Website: crate-barrel
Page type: billing-address
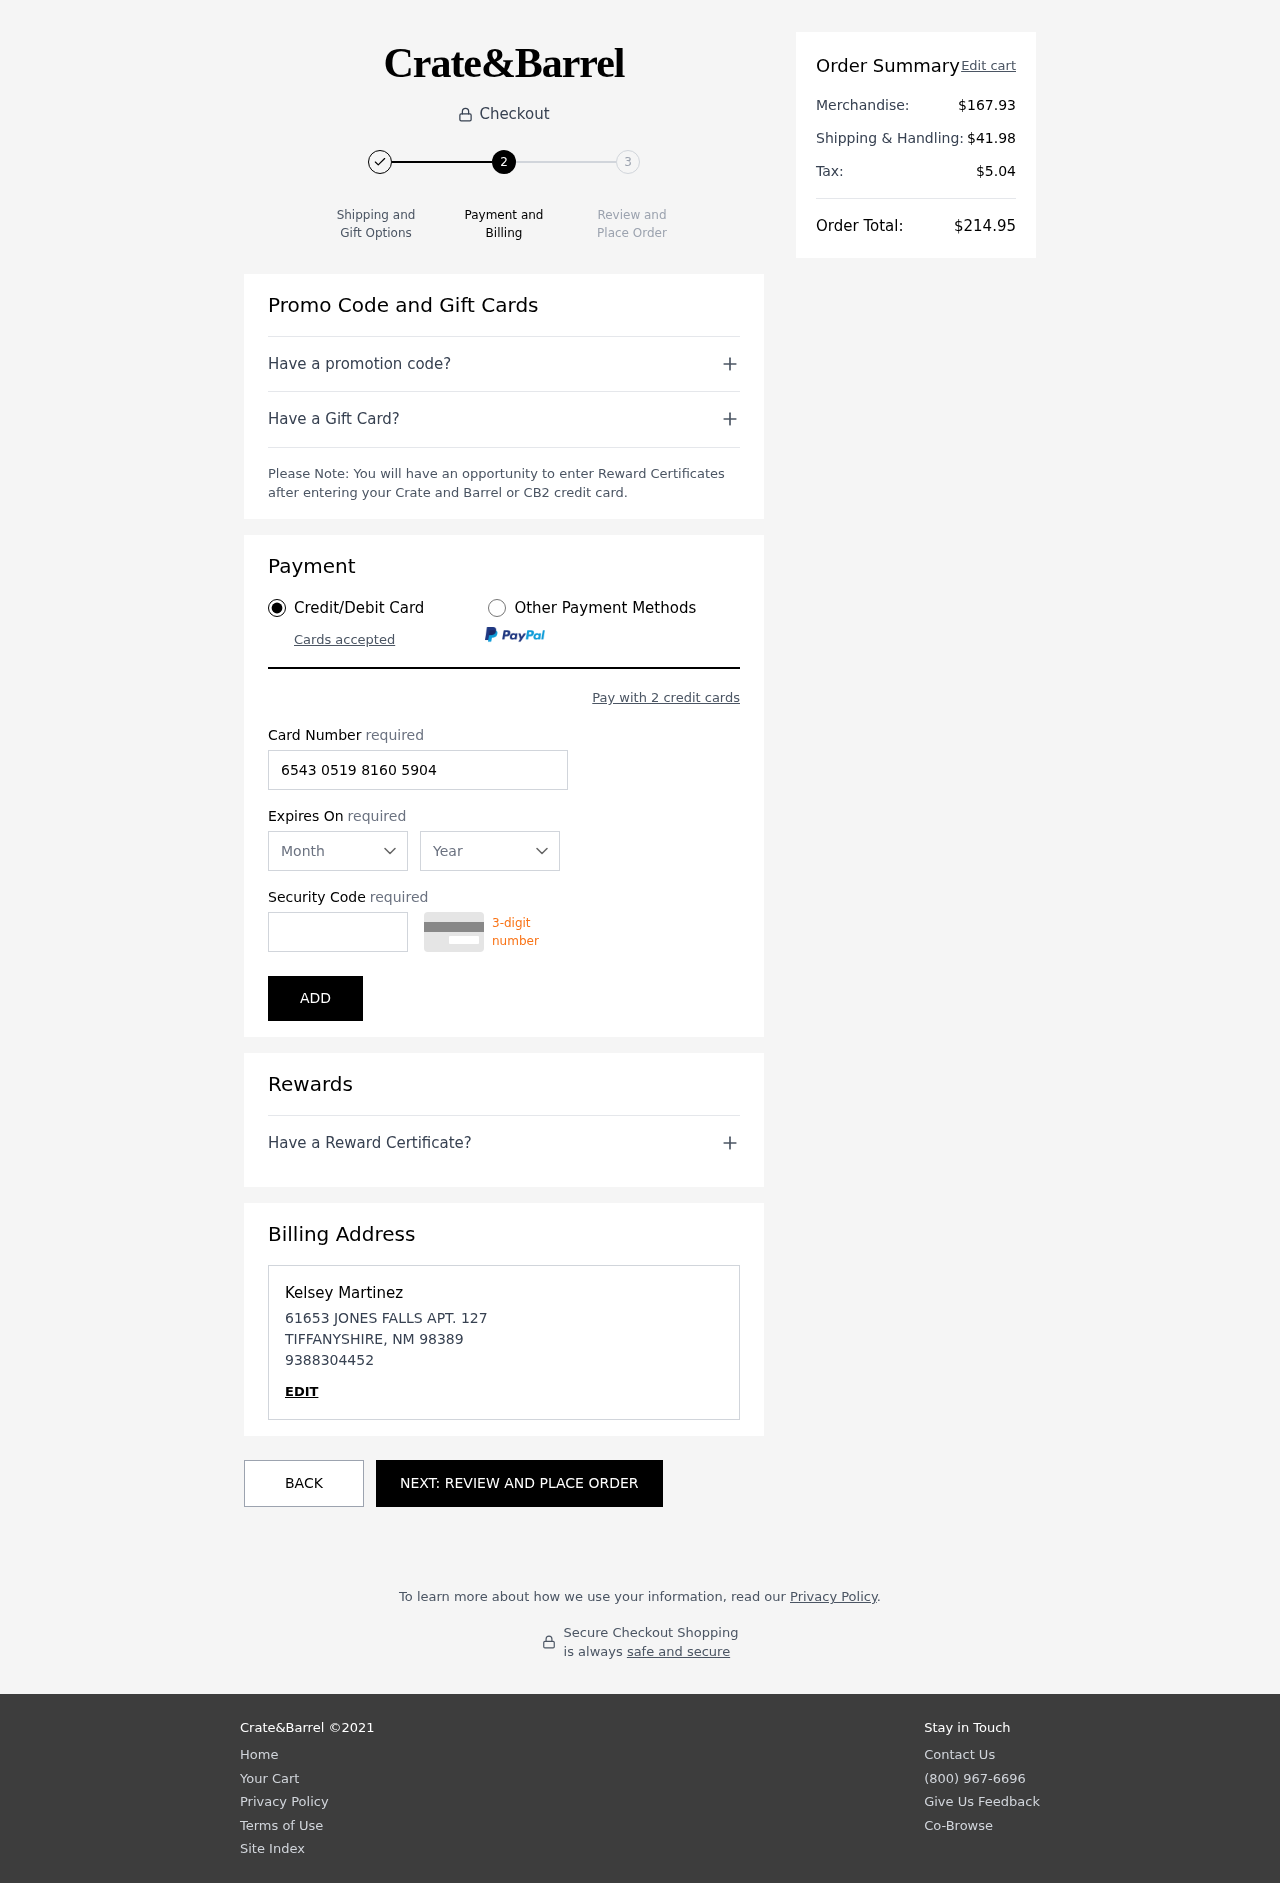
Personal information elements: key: PII_CARD_CVV
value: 102
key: PII_CARD_EXPIRY_MONTH
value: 06
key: PII_CARD_EXPIRY_YEAR
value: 29
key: PII_CARD_NUMBER
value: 6543 0519 8160 5904
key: PII_CITY
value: TIFFANYSHIRE
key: PII_FULLNAME
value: Kelsey Martinez
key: PII_PHONE
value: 9388304452
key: PII_POSTCODE
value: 98389
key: PII_STATE_ABBR
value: NM
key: PII_STREET
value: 61653 JONES FALLS APT. 127
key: PII_FIRSTNAME
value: Kelsey
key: PII_LASTNAME
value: Martinez
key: PII_PHONE_LINE
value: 4452
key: PII_PHONE_SUFFIX
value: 4452
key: PII_POSTCODE_FULL
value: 98389
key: PII_PHONE2
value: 9388304452
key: PII_PHONE3
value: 9388304452
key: PII_FULLNAME2
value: Kelsey Martinez
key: PII_FULLNAME3
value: Kelsey Martinez
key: PII_FIRSTNAME2
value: Kelsey
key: PII_FIRSTNAME3
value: Kelsey
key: PII_LASTNAME2
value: Martinez
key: PII_LASTNAME3
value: Martinez
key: PII_FIRSTNAME_DERIVED
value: Kelsey
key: PII_LASTNAME_DERIVED
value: Martinez
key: PII_PHONE_NUMERIC
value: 9388304452
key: PII_PHONE_LINE_NUMERIC
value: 4452
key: PII_PHONE_SUFFIX_NUMERIC
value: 4452
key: PII_POSTCODE_NUMERIC
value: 98389
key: PII_PHONE2_NUMERIC
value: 9388304452
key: PII_PHONE3_NUMERIC
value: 9388304452
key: PII_FULLNAME_DERIVED
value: Kelsey Martinez
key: PII_NAME_FULL_DERIVED
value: Kelsey Martinez
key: PII_PHONE_DIGITS
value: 9388304452
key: PII_PHONE_LAST4
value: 4452
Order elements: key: ORDER_SUBTOTAL
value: $167.93
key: ORDER_SHIPPING_COST
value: $41.98
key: ORDER_TAX
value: $5.04
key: ORDER_TOTAL
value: $214.95